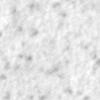
Label: no_change